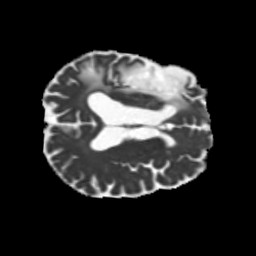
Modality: MD
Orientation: axial
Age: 71
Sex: male
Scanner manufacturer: siemens
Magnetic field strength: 3 T
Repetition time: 5.25 s
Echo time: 0.08 s